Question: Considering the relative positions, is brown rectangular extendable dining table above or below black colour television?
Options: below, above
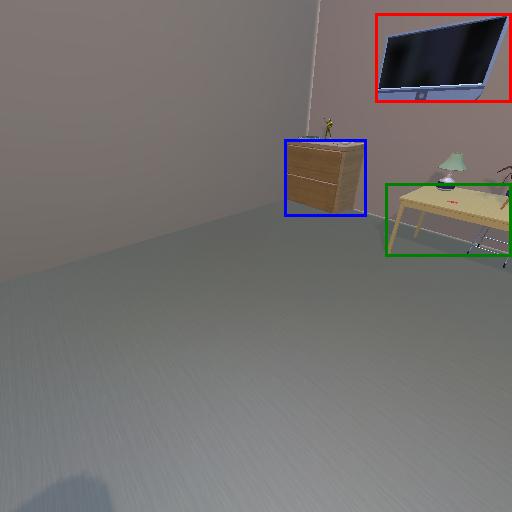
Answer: below